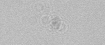
Label: camera_spot